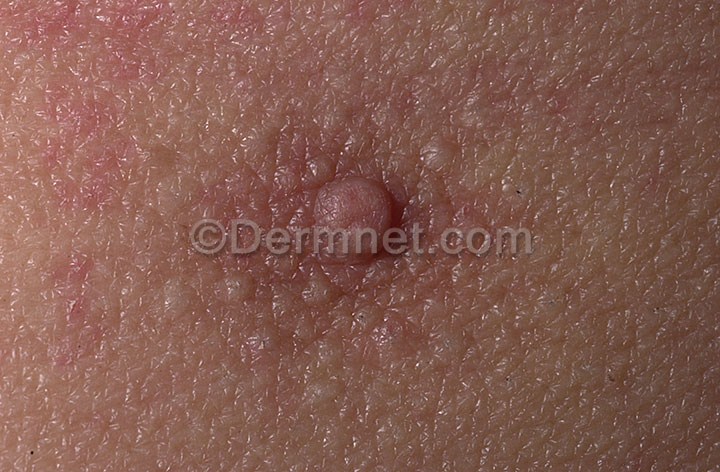
Disease: Seborrheic Keratoses and other Benign Tumors